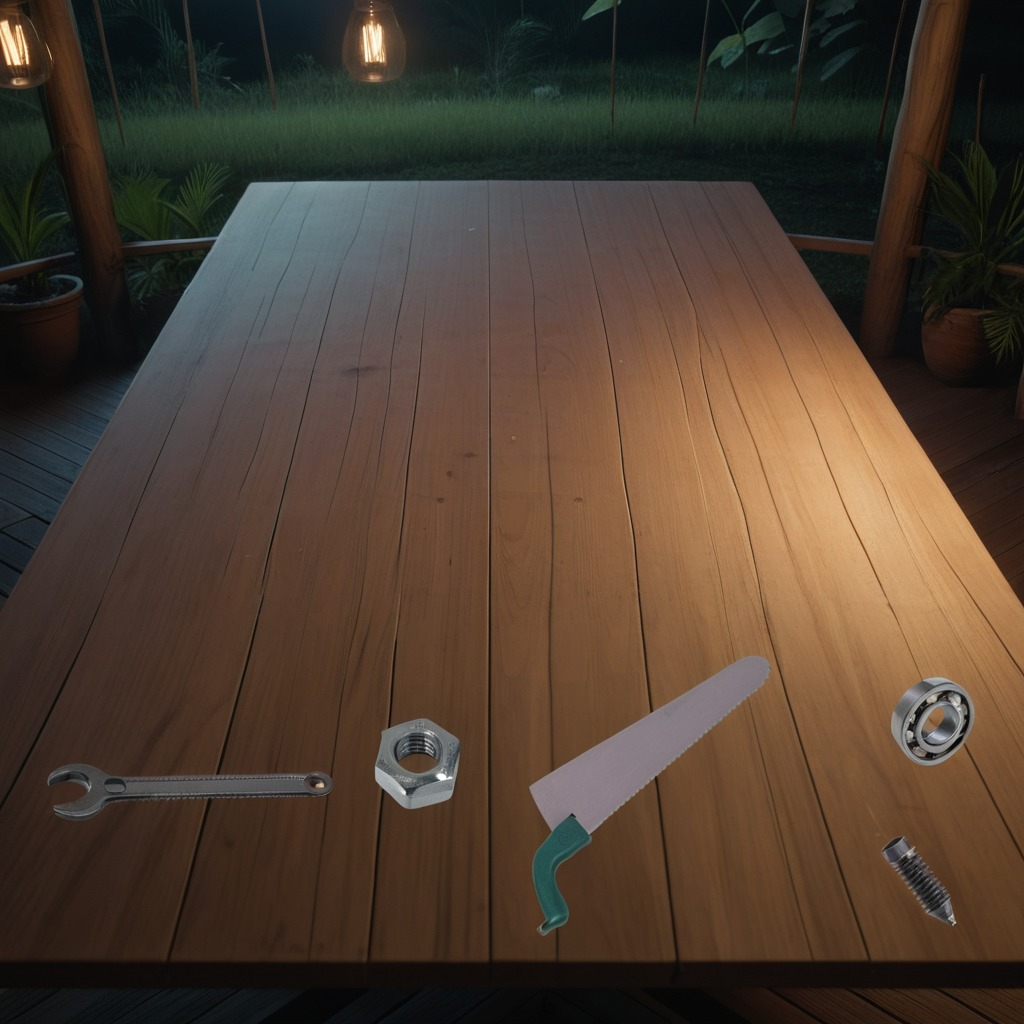
A ball bearing, a machine screw, a saw, a nut, and a wrench are lying on a wooden table inside a jungle field workshop tent at night.